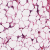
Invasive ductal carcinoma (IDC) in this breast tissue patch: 1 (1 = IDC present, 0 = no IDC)